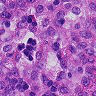
Metastatic tissue present: no